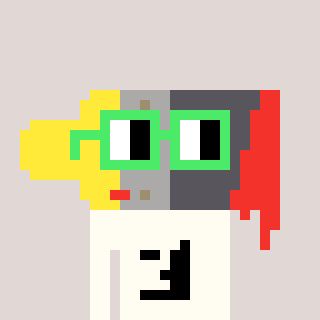
a pixel art character with square light green glasses, a paintbrush-shaped head and a grayscale-colored body on a warm background